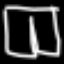
Label: pants